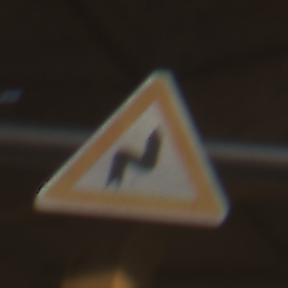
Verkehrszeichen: DoppelkurveRechts
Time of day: SunriseSunset
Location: Roofed (Suburban)
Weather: Clear
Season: NotSpecified
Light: Natural